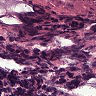
Metastatic tissue present: no